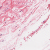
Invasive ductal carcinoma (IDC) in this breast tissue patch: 0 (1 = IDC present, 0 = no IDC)